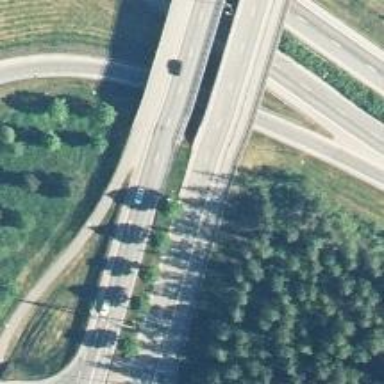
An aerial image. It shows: Primary highway on asphalt bridge.